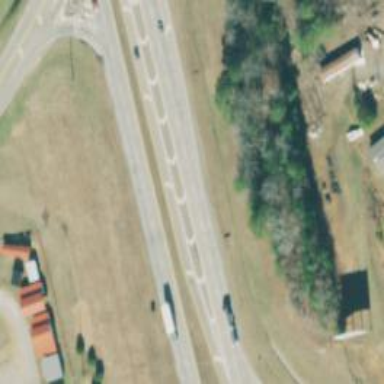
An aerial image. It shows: Asphalt trunk highway.